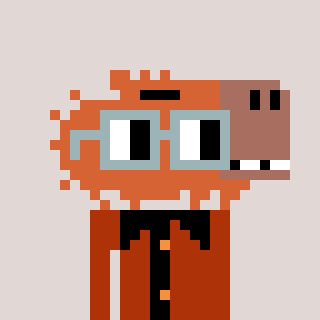
a pixel art character with square dark gray glasses, a capybara-shaped head and a hotbrown-colored body on a warm background